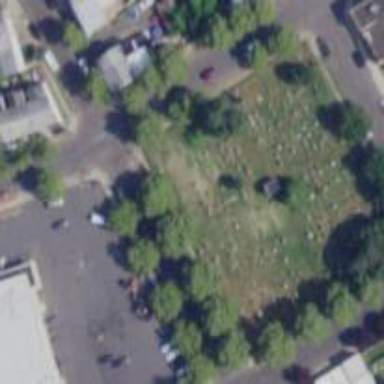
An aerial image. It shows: Cemetery.